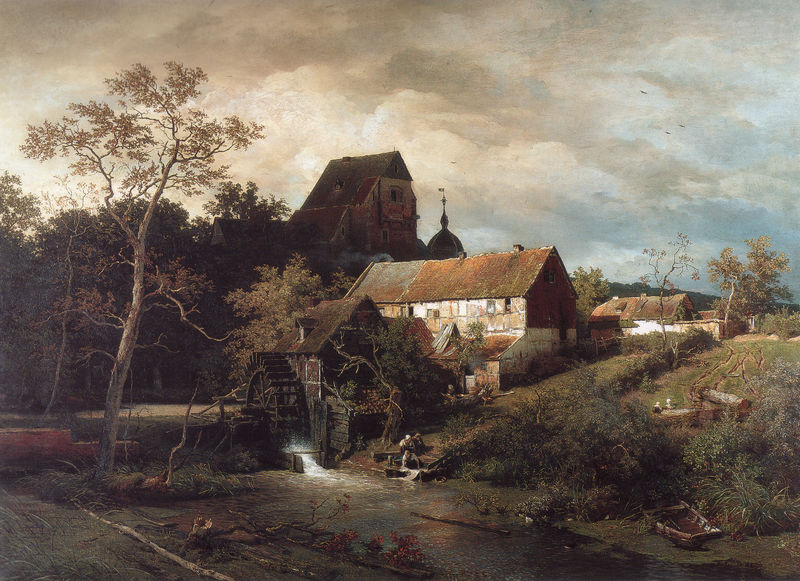
Titel: Erftmühle
Künstler: Andreas Achenbach
Standort: Düsseldorf
Institution: Kunstmuseum Düsseldorf im Ehrenhof
Schlagwörter: baum, blau, blätter, dunkel, gemälde, gewitter, himmel, laub, schatten, vogel, wasser, weiß, wolken, bäume, fluss, frauen, gelb, grün, kirchturm, landschaft, menschen, ocker, sitzen, ufer, wäsche, äste, braun, fenster, frau, grau, hell, hintergrund, holz, hut, licht, schwarz, szene, vordergrund, dach, gebäude, gras, haus, rot, schloss, weg, wiese, wolke, zaun, beige, malerei, mensch, holland, niederlande, öl, ast, bach, baumstamm, dämmerung, felder, gräser, horizont, häuser, hügel, mühle, natur, schilf, stamm, vogle, vögel, wind, zweige, busch, büsche, gewässer, kirche, pfad, wege, gold, tal, wald, wasserfall, arbeit, boot, genre, kahn, kamin, kamine, kirchturmspitze, müller, schuppen, szenerie, turm, gischt, umrisse, fassade, fahne, abhang, furchen, hang, dorf, dächer, mauer, ziegel, herbst, idylle, platz, rad, kuppel, böschung, schaum, wehr, sturm, ruderboot, regen, flechten, waschen, buch, scheune, moos, schwarm, gefälle, ölmalerei, landschaftsbild, putz, hellgrau, anwesen, gehölz, bauernhaus, bauernhäuser, bachlauf, fachwerk, eiche, wetterfahne, herrenhaus, achse, fließen, weise, baumstumpf, gewölk, bretterzaun, mühlrad, wasserrad, speicher, zinne, gestapelt, bauernhöfe, mäuerchen, natue, wassermühle, wäscherinnen, getüncht, verwittert, wolekn, abgebrochen, staudamm, lndschaft, gehöfte, solken, turmhaube, müllerin, tiech, kaninholz, wäscher waschen, egen, bac, fahwerk